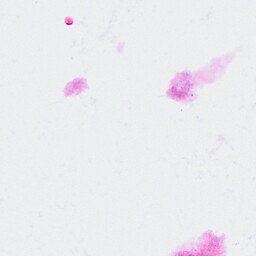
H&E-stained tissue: Breast